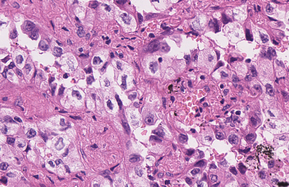
Tumor epithelial tissue: yes
Tumor-associated stroma tissue: yes
Normal tissue: no